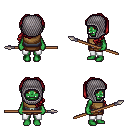
a pixel art fantasy rpg character, female body template, orc, green skin, leather chest armor, white pants, brunette princess hairstyle, chain hood, spear, four views (front, back, left, right), 2x2 character sprite sheet, small pixel art, hard edges, no anti-aliasing